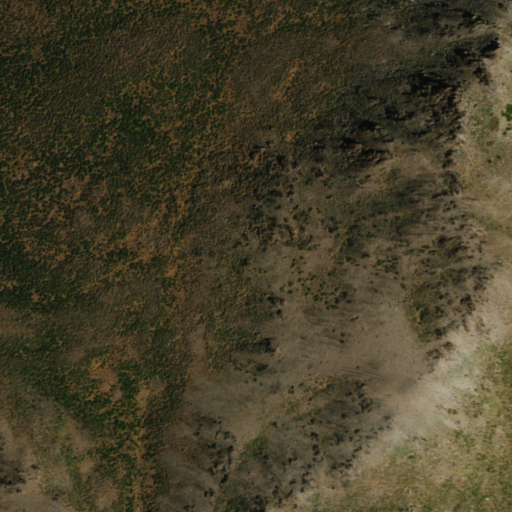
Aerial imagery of mountains in Nevada named Santa Rosa Range containing shrub, deciduous forest, evergreen forest, and mixed forest